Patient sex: M
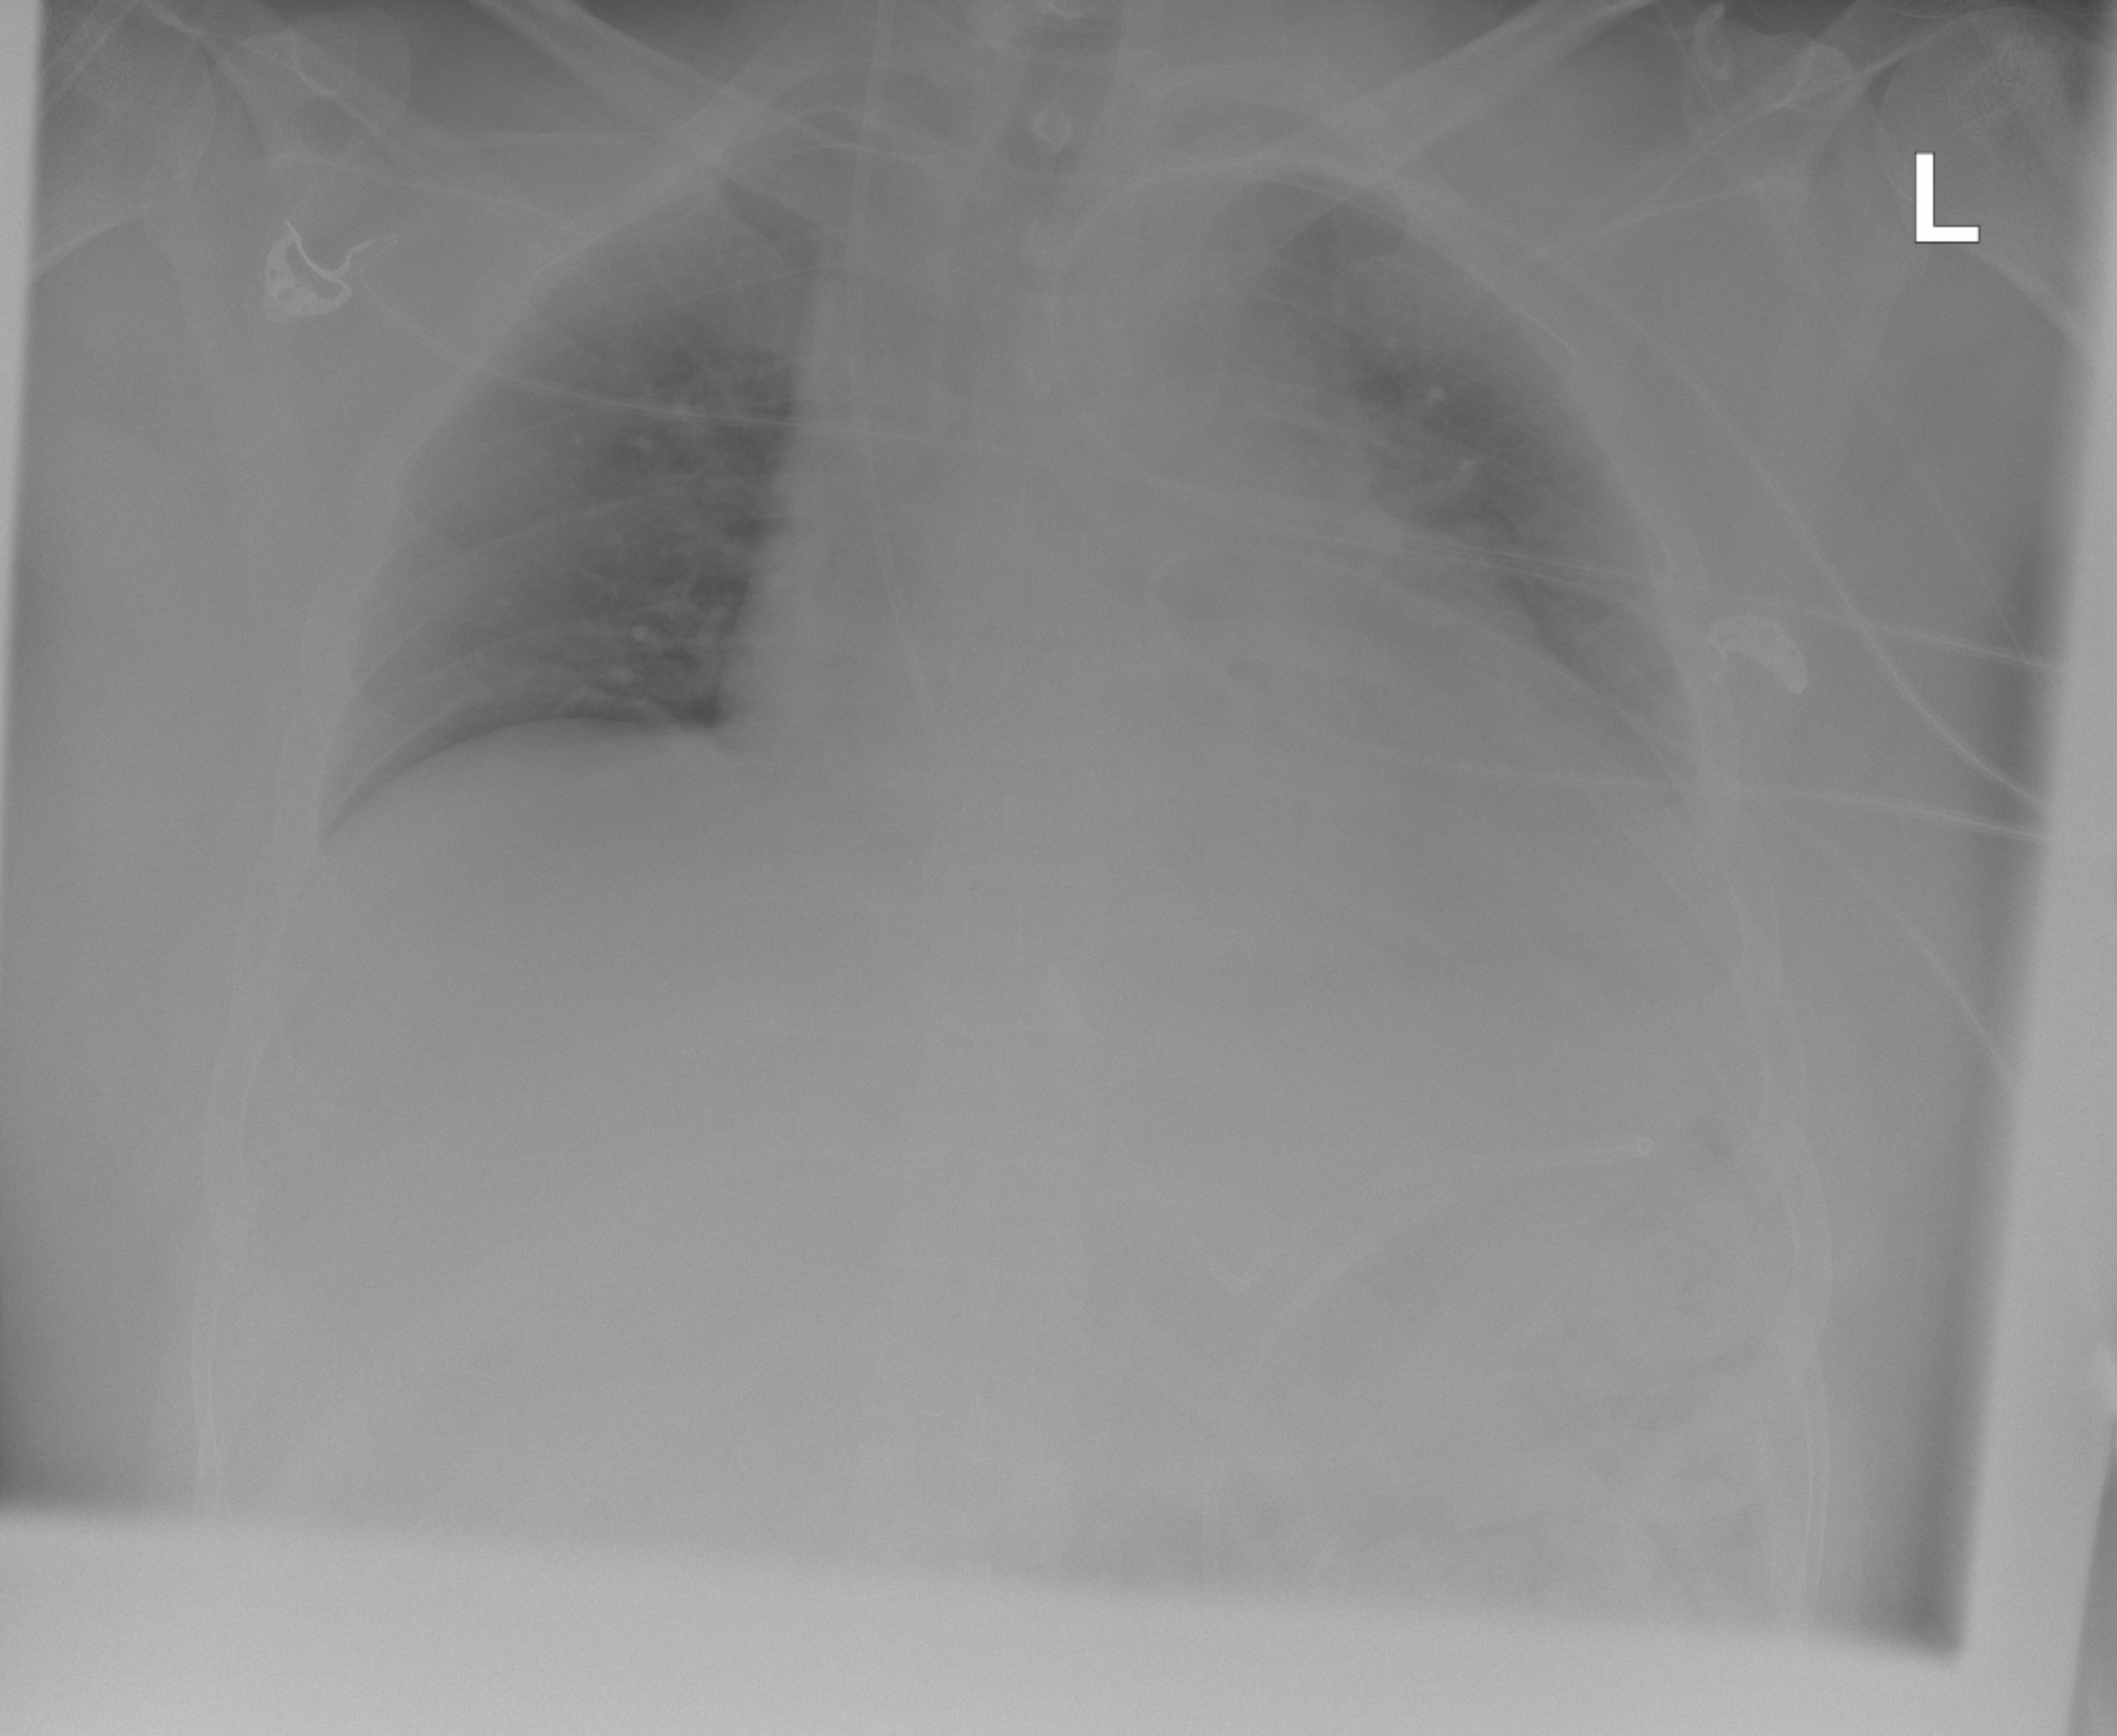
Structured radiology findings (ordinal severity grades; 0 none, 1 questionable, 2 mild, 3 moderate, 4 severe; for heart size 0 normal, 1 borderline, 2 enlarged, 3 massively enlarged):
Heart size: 3
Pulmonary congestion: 0
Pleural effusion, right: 0
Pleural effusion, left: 2
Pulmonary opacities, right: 0
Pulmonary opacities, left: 0
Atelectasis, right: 0
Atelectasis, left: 2